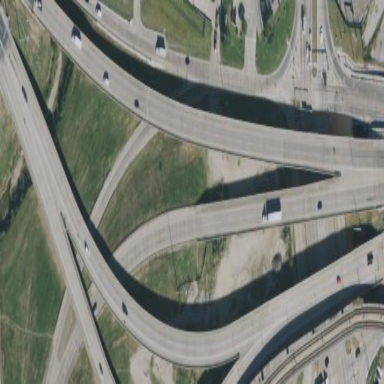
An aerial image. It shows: Man-made bridge.